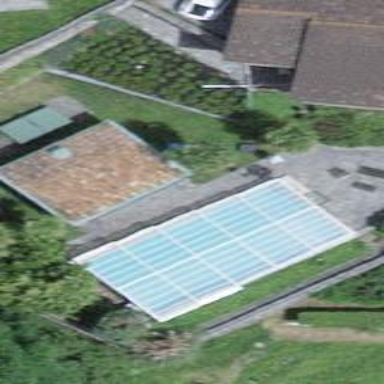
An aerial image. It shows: Swimming pool located in leisure land.